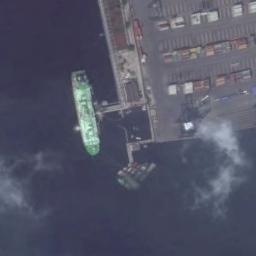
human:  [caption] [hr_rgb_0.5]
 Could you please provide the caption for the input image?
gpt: There is a ship in the black water on the shore with a cloud above it .

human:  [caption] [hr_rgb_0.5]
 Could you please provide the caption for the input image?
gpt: A green boat docked by the dock with buildings and many cargoes .

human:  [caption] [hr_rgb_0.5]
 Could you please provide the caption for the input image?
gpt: There is a boat beside the dock .

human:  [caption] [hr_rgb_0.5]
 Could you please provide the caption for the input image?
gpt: The cargo ship is docked at the container terminal and the water is deep blue .

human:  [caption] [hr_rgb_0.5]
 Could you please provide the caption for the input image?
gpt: The green ship is at the harbor with many containers .